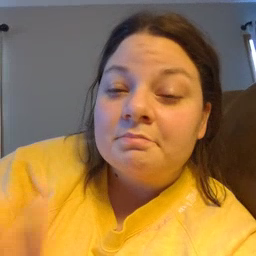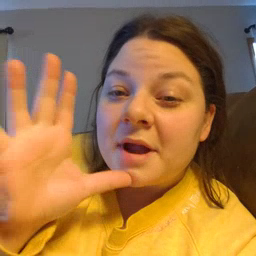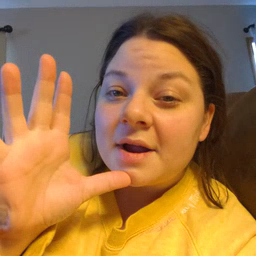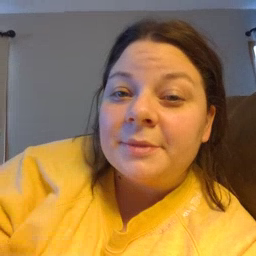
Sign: mom